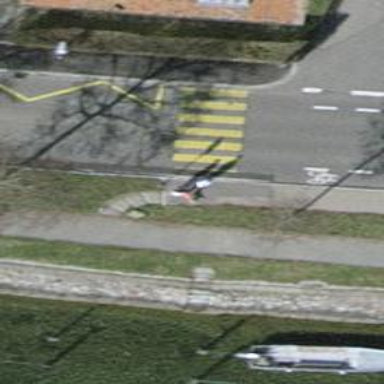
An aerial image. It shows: Uncontrolled zebra crossing on the road.